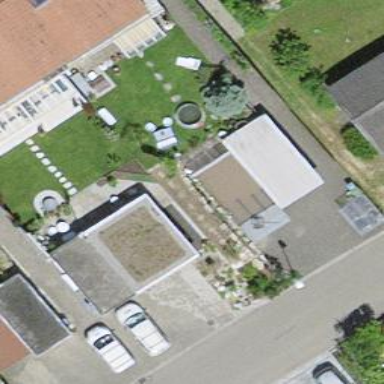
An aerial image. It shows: Group of garages.